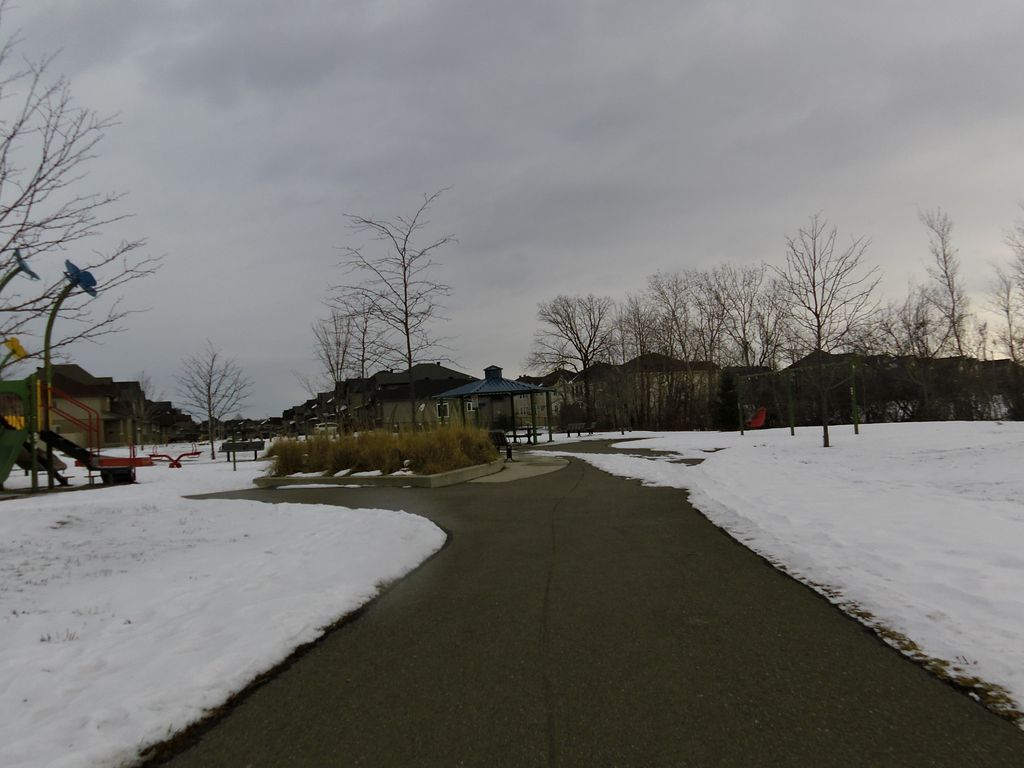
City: ottawa-gatineau